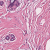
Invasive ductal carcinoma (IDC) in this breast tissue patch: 0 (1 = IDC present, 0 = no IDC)